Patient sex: M
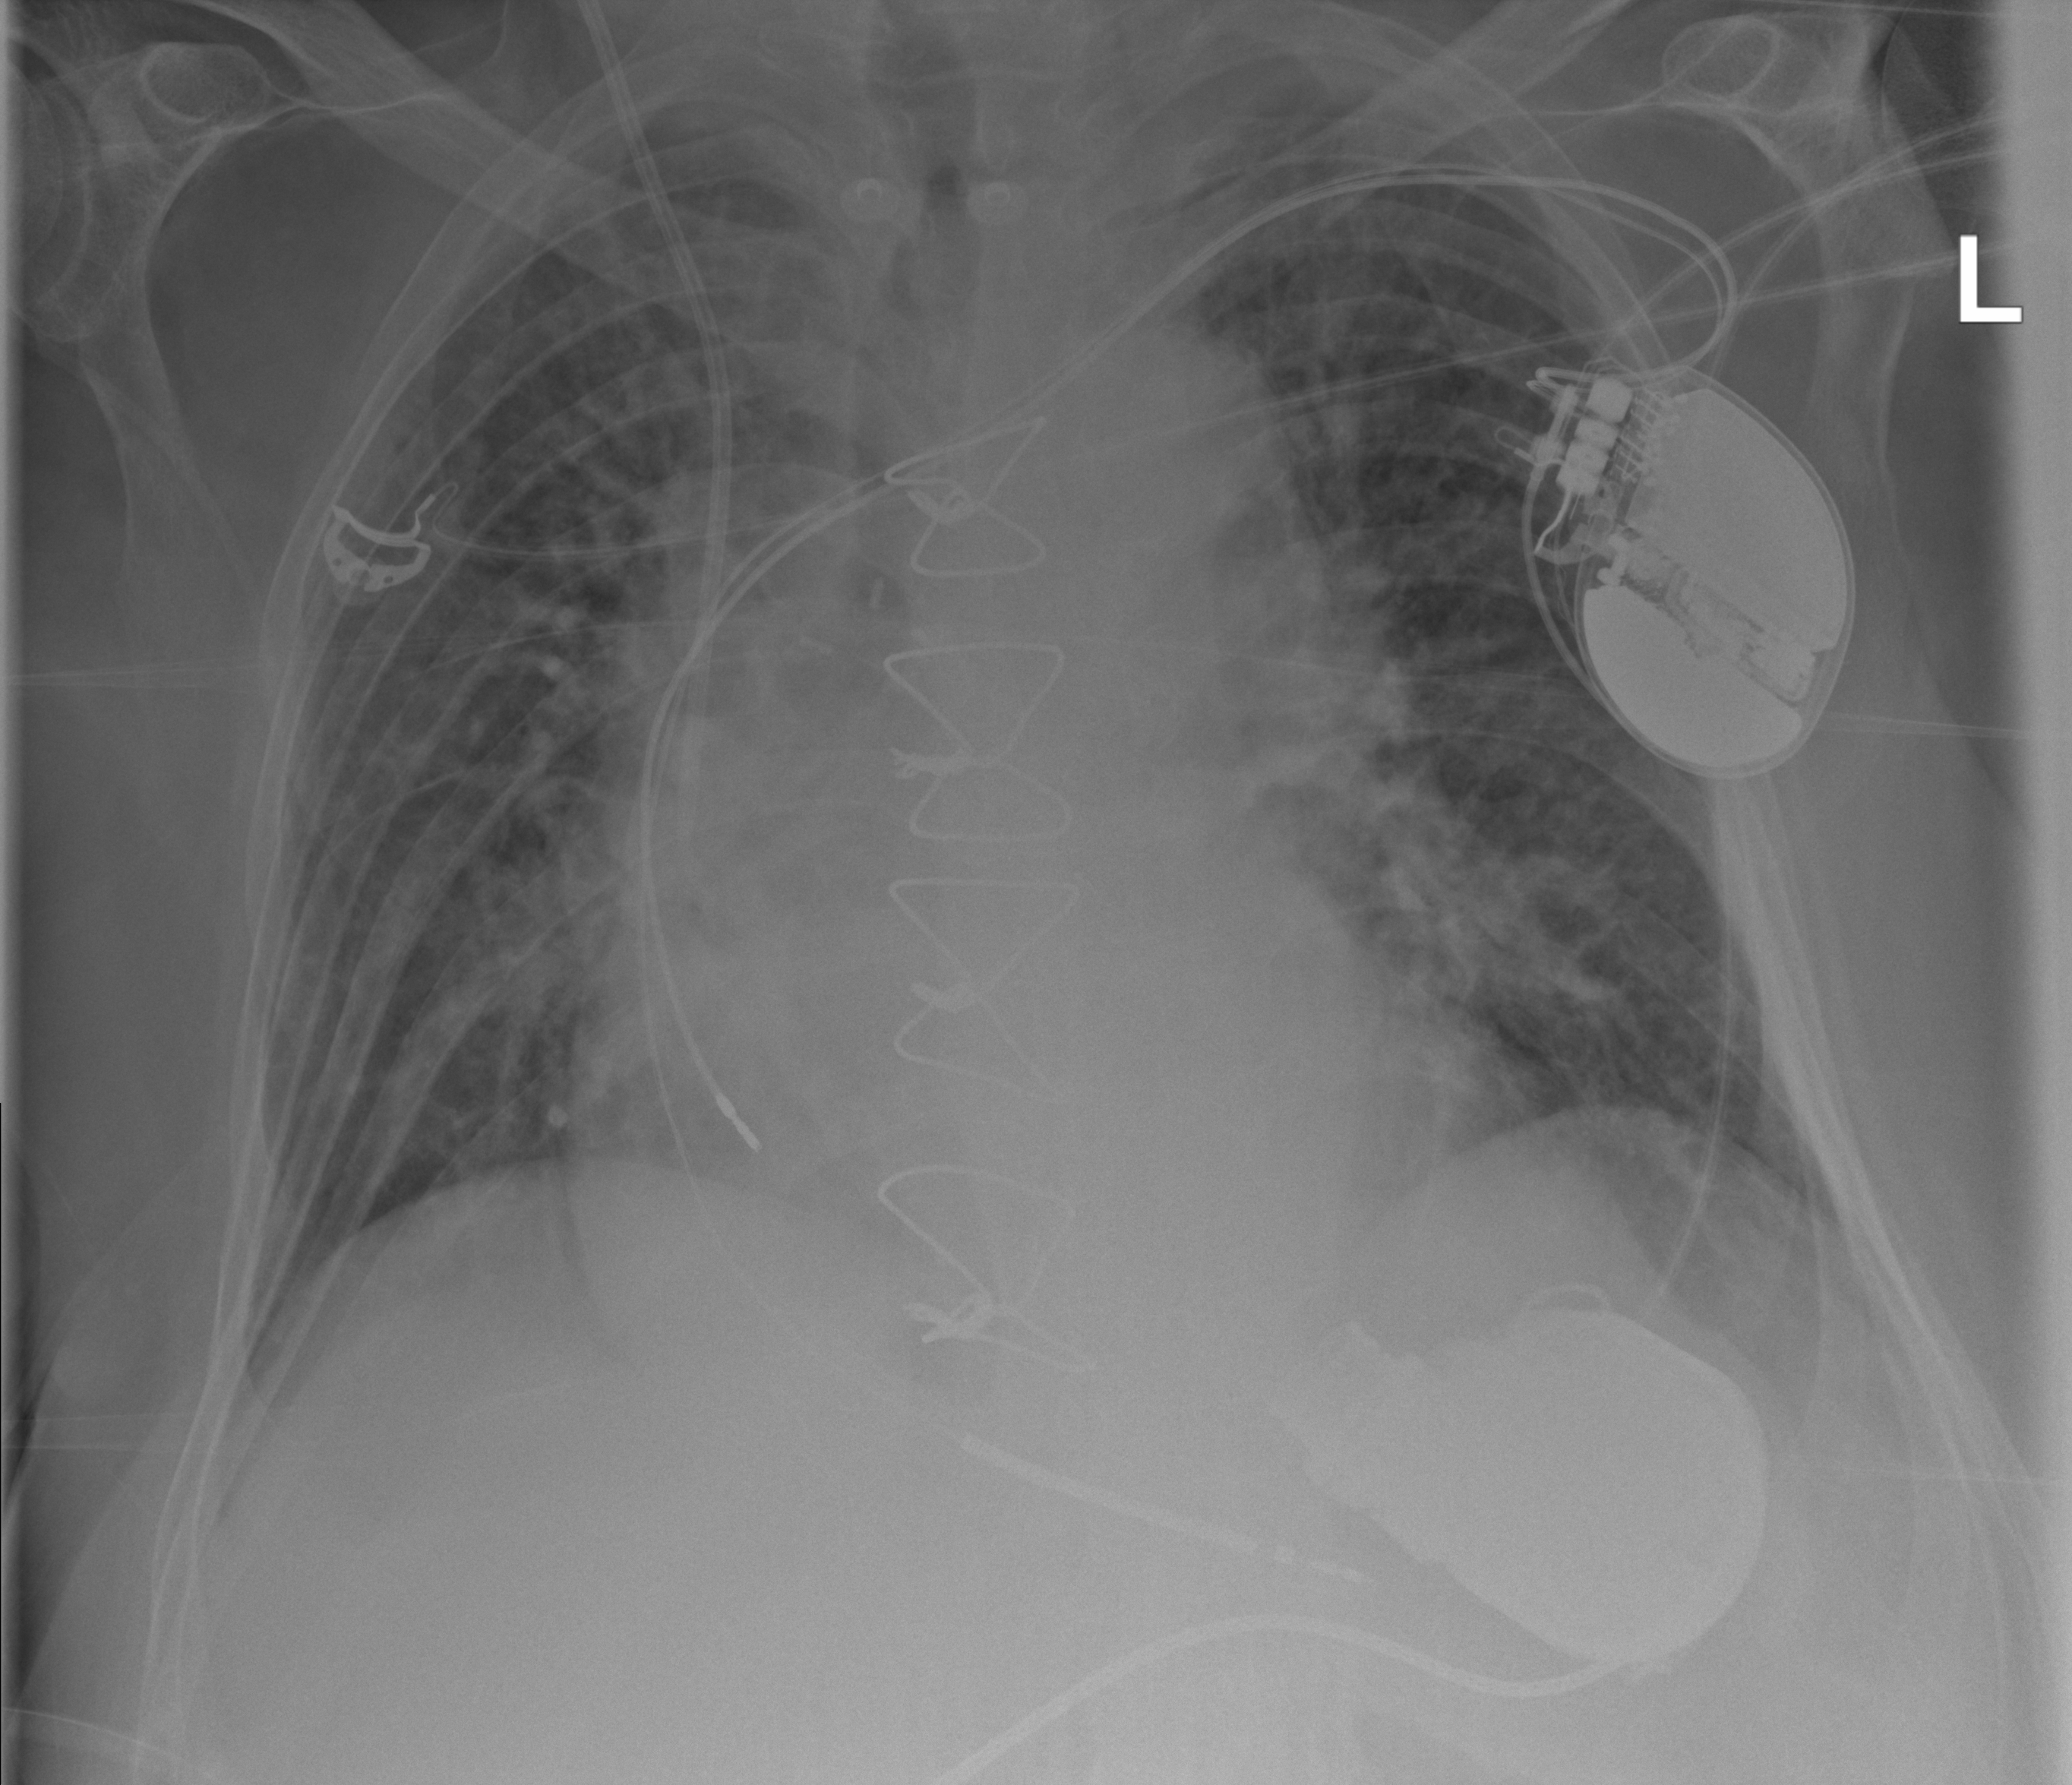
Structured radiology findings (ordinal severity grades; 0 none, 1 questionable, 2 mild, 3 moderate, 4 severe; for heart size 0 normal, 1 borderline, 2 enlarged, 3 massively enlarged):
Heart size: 2
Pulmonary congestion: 3
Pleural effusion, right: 0
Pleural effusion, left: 0
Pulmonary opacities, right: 2
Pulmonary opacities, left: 2
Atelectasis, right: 0
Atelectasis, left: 2